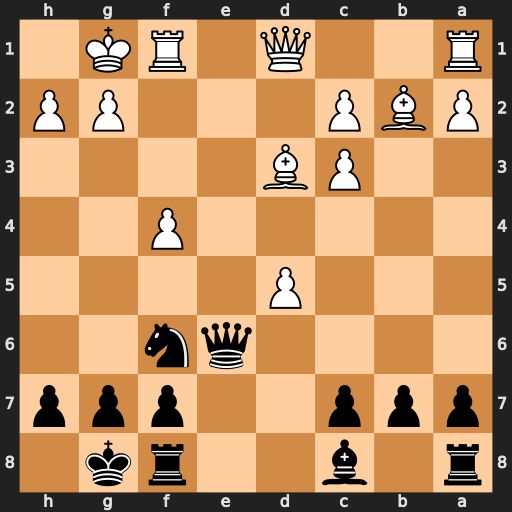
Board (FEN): r1b2rk1/ppp2ppp/4qn2/3P4/5P2/2PB4/PBP3PP/R2Q1RK1
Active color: b
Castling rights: -
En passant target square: -
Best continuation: Qb6+ Kh1 Qxb2